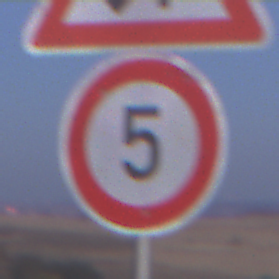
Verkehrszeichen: Geschwindigkeit5
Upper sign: Gegenverkehr
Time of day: SunriseSunset
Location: Outdoor (Nature)
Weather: Clear
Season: NotSpecified
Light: Natural